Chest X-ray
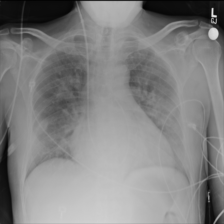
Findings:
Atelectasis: negative
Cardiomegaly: negative
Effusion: negative
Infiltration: positive
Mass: negative
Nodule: negative
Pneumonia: negative
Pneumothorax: negative
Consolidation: negative
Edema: negative
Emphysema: negative
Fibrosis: negative
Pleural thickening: negative
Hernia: negative